Question: I'm trying to fetch a specific document from firebase, based on my route params (id) where I'm using the auto-generated firebase ID to retrieve the document.
However, nothing no data is being returned.
Using the when() method, I would like to retrieve a specific document with an auto-generated ID that matches my query...I'm using ("id", "==", $this.route.params.id)... is "id" the right syntax when referring to the auto-generated ID?

I'm going to manipulate UI later, for now, I simply have this in the template...
'''
<template>
<div>
<h1>{{ huddle.goal }}</h1>
<h1>{{ huddle.headline }}</h1>
<h1>{{ huddle.body }}</h1>
</div>
</template>
'''
and then I have this in my script...
'''
<script>
import db from "./firebaseInit"
export default {
name: "HuddleSpace",
data() {
return {
id: this.$route.params,
}
},
created() {
this.fetchData()
},
watch: {
"$route": "fetchData"
},
methods: {
fetchData() {
db.collection("huddle").where("id", "==",
this.$route.params.id).get().then(querySnapshot => {
querySnapshot.forEach(doc => {
const huddle = {
goal: doc.data().goal,
headline: doc.data().headline,
body: doc.data().body
}
})
})
}
},
}
</script>
'''
I'm going off of the Vue Router docs for "data fetching after navigation" / firebase docs for getting data / a few videos on youtube, so I'm not sure that the logic makes sense.
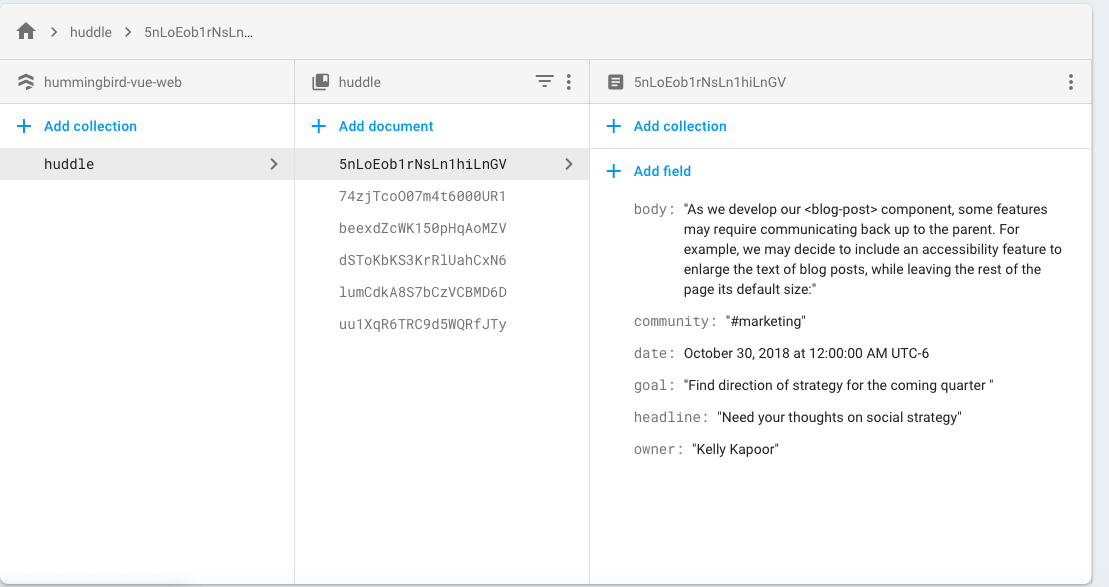
Answer: You do not need to make a query,
The id you deal with is the document id, so to get it use =>
'''
db.collection('huddle').doc(this.$route.params.id)
.get().then(snapshot => {
if (!snapshot.exists) return;
let data = snapshot.data() //
// continue your code
});
'''
// where("id", "==", this.$route.params.id) =>This make a query to get documents which have field name (id) with specified value ($this.route.params.id)